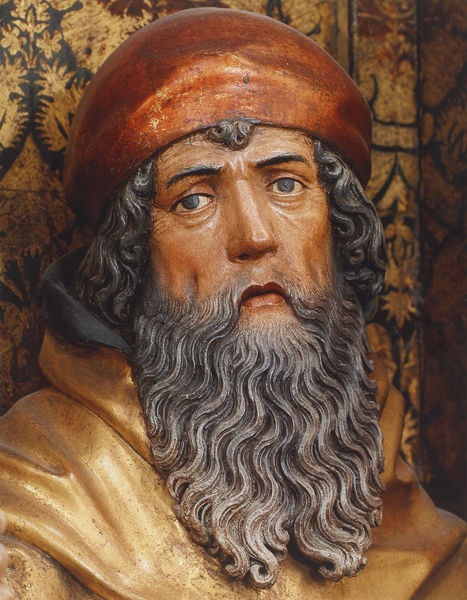
Titel: Rothenburg o.d. Tauber, Stadtpfarrkirche St. Jakob, Hochaltar
Standort: Rothenburg, Jakobskirche (EU - D - Sachsen-Anhalt)
Schlagwörter: kopf, mann, umhang, grau, hintergrund, holz, hut, mund, nase, orange, rot, muster, alt, bart, kappe, mütze, wand, augen, falten, mensch, vollbart, portrait, porträt, figur, geistlicher, gold, haare, mantel, person, lippen, locken, traurig, skulptur, statue, kopfbedeckung, farbig, ernst, brauen, ornamente, robe, hager, lockig, schielen, schnitzerei, wellig, leiden, mittelalter, mönch, gefasst, gewellt, kapuze, mnase, gold rot, skulpter